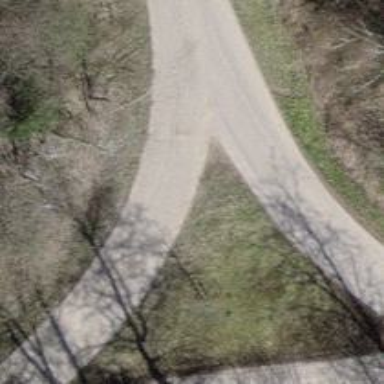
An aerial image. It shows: Paved track road with grade1 track type.